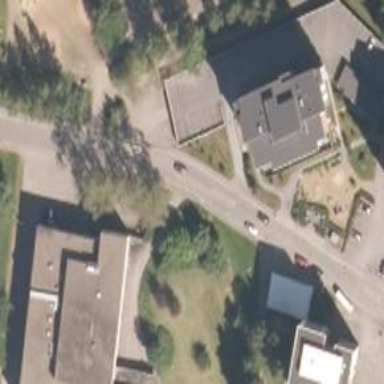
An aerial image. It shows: Crossing on the road.